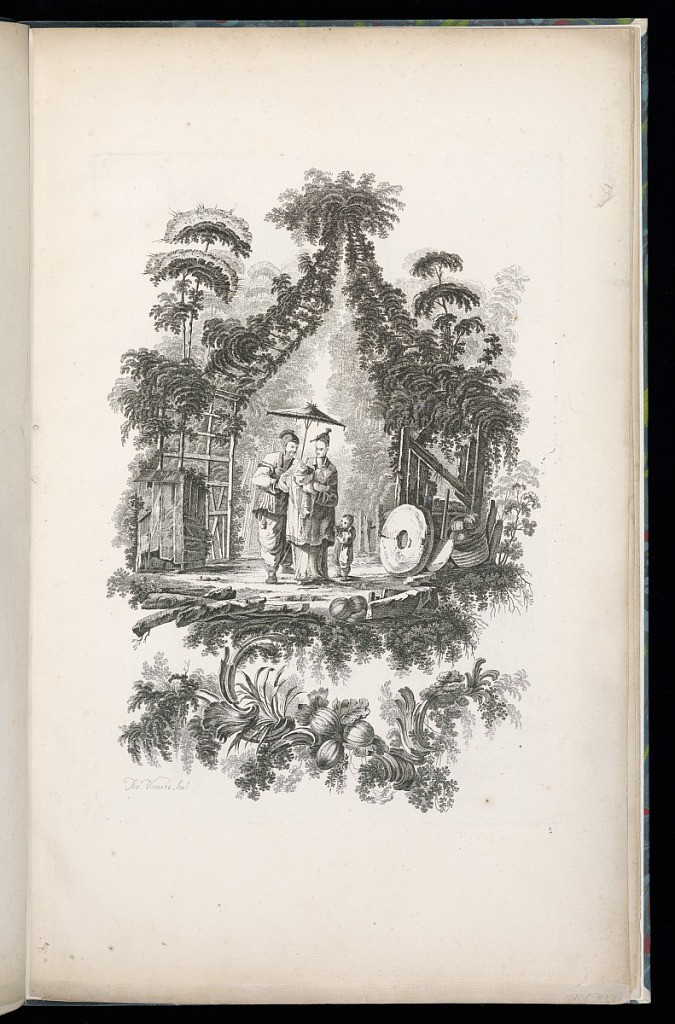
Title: A Family in a Landscape
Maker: Jean-Baptiste Pillement, French, 1728–1808
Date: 1760-1775
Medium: Etching on paper
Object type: Print
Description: A chinoiserie-style design for a panel after Jean Pillement depicting a family of four in a landscape with a trellised structure in the background, surrounded by trees and stonework, including a wheel. The figures, dressed in Chinese-style clothing, include a man and woman holding a baby with a child standing by her right side. The male figure holds a parasol above their heads. Seperate rococo-style ornament, with fronds, leaves, branches and plants is below the scene. The plate is signed by the printmaker in the lower left corner.